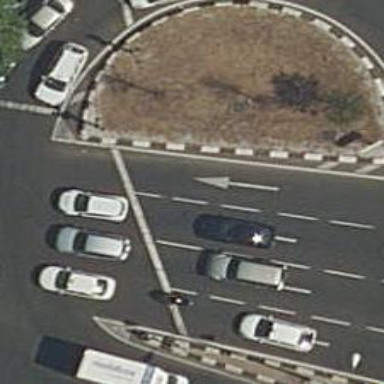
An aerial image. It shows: Road with traffic signals.